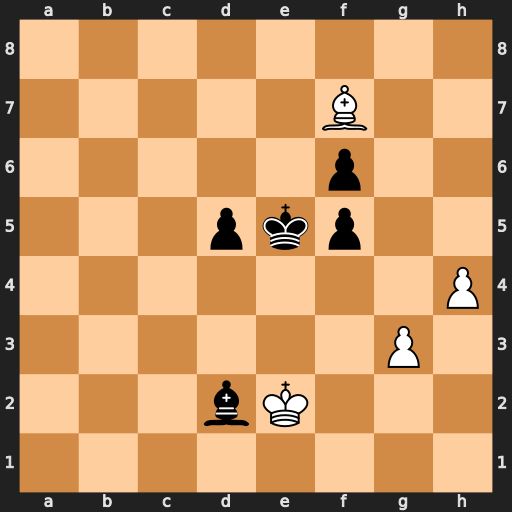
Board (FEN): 8/5B2/5p2/3pkp2/7P/6P1/3bK3/8
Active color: w
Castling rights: -
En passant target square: -
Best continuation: Kxd2 f4 g4